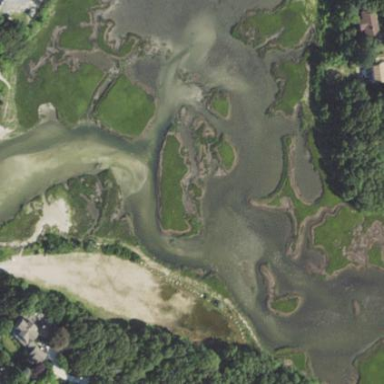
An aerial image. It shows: Tidal wetland with tidal flats.